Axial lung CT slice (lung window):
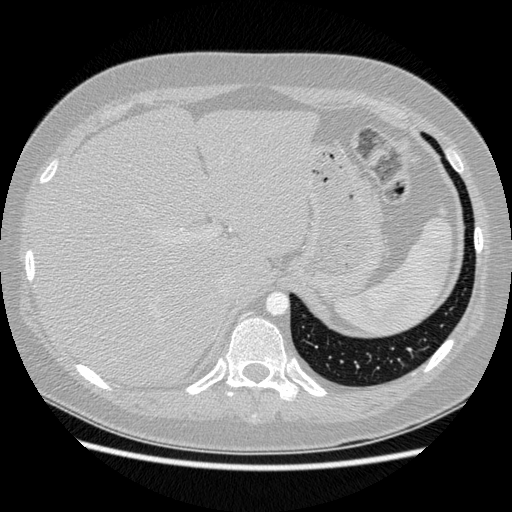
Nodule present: no